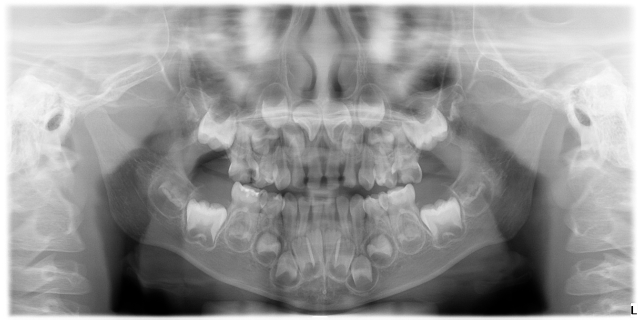
child